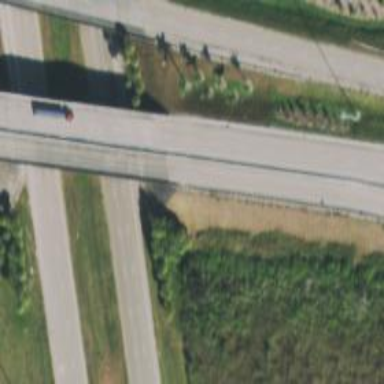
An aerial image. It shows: Bridge over motorway_link.